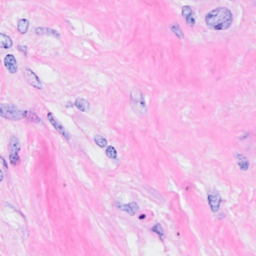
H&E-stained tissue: Breast